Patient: sex M, age 51
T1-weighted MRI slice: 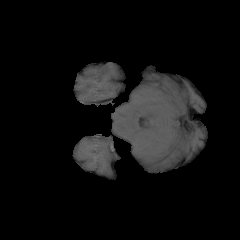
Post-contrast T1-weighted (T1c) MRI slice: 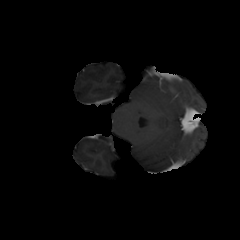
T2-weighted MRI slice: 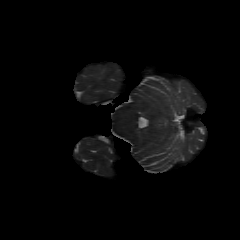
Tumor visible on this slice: no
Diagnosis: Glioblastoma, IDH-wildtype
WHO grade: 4